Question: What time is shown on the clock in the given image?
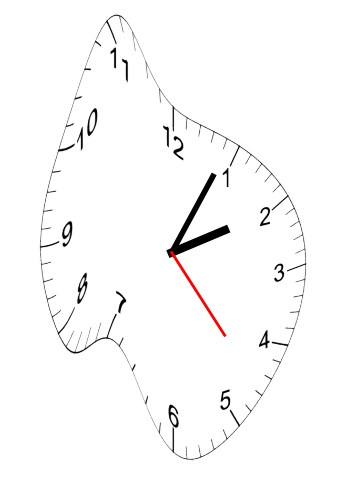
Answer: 02:04:23